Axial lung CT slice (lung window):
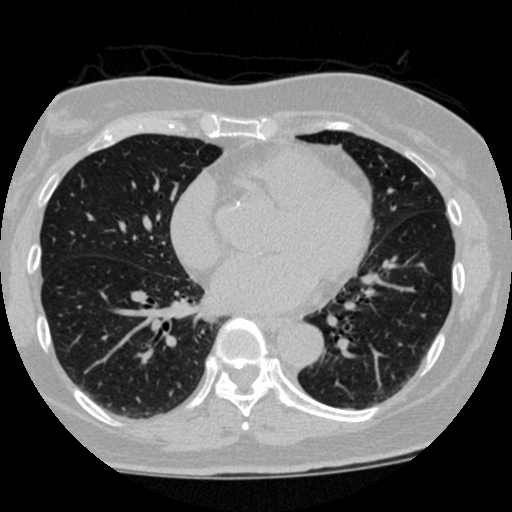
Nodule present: no